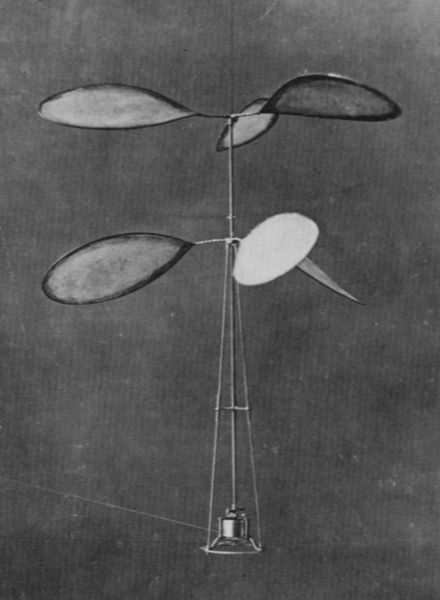
Titel: Helikoptermodelle von Ponton d'Amécourt
Künstler: Gaspard-Félix Tournachon
Schlagwörter: blätter, dunkel, flügel, himmel, weiß, bewegung, grau, hell, raum, schwarz, skizze, zeichnung, blüten, tuch, teller, bild, windmühle, windrad, stoff, blatt, pflanze, fliegen, oval, schalen, skulptur, vase, segel, modell, moderne, abstrakt, formen, drehen, figuren, metall, gestell, plastik, foto, fotografie, photographie, stiel, stiele, stile, gestänge, gerüst, hängen, stangen, flamme, gerät, technik, schweben, stengel, schwarz-weiss, gebilde, strich, dynamik, stilisiert, kunst, photo, geometrisch, stäbe, hängend, konstruktion, ständer, kanister, fäden, dreibein, filigran, verbunden, gegenstand, objekt, pendel, draht, ränder, installation, drähte, stromleitung, leonardo, da vinci, leonardo da vinci, versuch, experiment, rotor, flugzeug, flugobjekt, aufhängung, motor, stromkabel, mobile, hubschrauber, propeller, rotoren, ventilator, fluggerät, helikopter, beweglich, flugapparat, kinetisch, hydraulik, alexander calder, helicopter